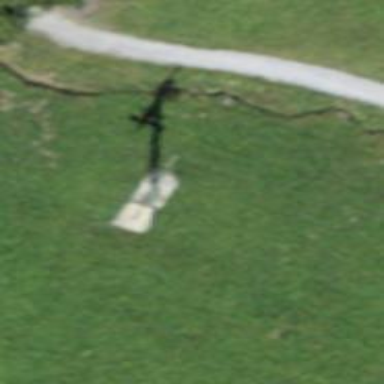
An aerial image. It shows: Pylon used for aerialway.